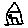
Label: house